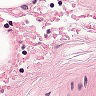
Metastatic tissue present: no